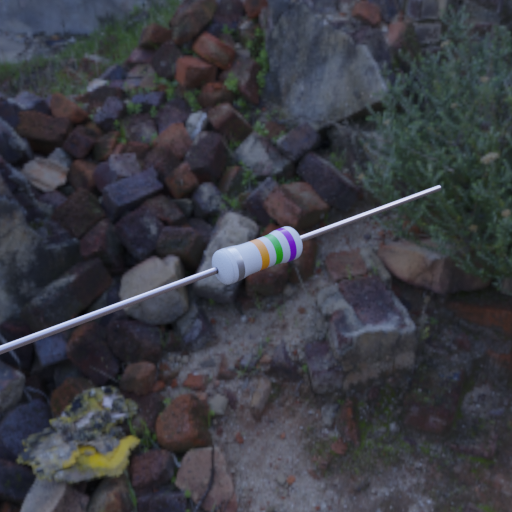
Resistor colour bands (in order): silver, orange, green, violet